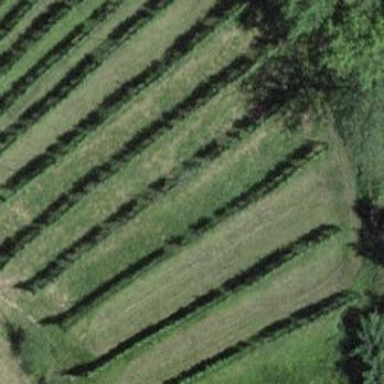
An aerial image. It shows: Vineyard with grape crops.